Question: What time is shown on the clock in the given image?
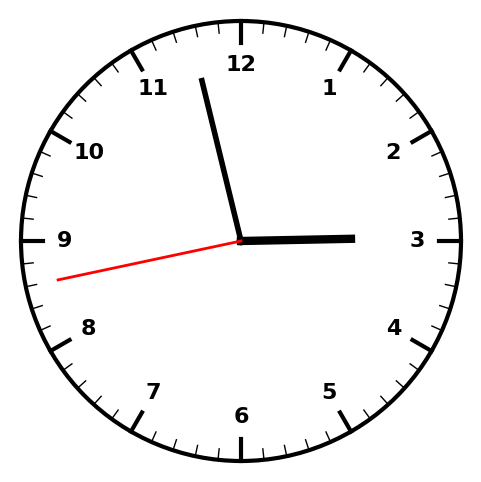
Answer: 02:57:43